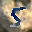
Label: 5